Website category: book
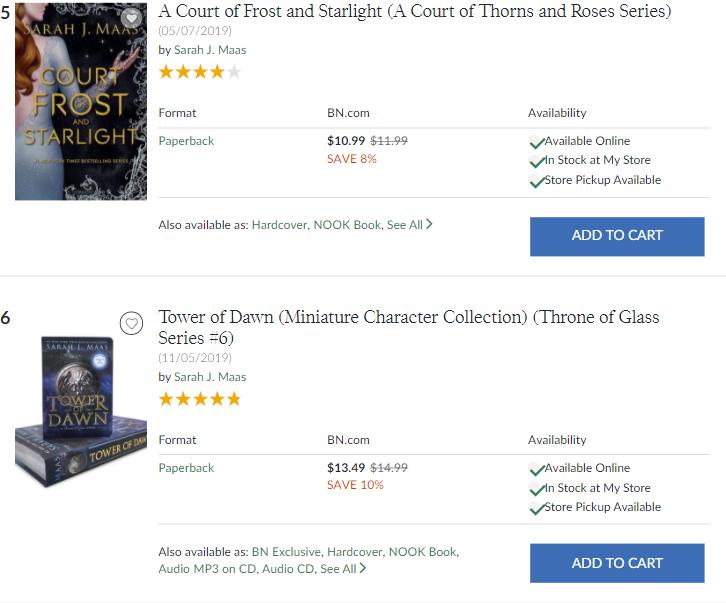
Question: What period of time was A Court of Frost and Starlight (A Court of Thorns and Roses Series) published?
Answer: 05/07/2019

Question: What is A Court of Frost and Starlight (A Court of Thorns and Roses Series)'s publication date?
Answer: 05/07/2019

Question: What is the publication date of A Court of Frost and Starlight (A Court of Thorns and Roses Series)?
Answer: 05/07/2019

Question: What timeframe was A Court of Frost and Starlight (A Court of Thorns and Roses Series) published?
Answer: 05/07/2019

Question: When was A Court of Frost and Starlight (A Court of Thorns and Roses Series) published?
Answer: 05/07/2019

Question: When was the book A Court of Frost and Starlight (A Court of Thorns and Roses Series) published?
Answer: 05/07/2019

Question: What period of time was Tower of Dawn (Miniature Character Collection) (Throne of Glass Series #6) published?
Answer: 11/05/2019

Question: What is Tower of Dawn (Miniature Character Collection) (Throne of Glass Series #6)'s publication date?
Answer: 11/05/2019

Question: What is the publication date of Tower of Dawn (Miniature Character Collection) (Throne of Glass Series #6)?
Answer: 11/05/2019

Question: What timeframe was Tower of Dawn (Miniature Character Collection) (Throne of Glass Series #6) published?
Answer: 11/05/2019

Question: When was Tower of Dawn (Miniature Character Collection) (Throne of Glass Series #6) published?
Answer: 11/05/2019

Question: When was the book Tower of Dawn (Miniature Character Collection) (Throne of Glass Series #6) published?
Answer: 11/05/2019

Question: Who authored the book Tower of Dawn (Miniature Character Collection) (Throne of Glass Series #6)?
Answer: Sarah J. Maas

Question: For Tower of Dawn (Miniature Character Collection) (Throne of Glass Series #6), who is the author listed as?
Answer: Sarah J. Maas

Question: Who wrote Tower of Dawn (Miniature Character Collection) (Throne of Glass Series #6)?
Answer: Sarah J. Maas

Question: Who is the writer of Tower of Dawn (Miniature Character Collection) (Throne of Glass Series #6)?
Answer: Sarah J. Maas

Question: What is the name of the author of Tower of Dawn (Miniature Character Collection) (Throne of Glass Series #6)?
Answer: Sarah J. Maas

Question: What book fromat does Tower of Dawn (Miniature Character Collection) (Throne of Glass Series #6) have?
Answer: Paperback

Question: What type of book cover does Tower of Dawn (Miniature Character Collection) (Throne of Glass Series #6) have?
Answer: Paperback

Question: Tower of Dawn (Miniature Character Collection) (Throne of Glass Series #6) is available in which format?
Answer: Paperback

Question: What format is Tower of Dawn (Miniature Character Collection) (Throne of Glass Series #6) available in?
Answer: Paperback

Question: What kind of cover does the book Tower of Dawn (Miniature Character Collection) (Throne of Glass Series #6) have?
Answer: Paperback

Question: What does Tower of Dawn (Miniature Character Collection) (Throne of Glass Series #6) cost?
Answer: $13.49

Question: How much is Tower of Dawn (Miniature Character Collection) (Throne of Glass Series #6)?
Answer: $13.49

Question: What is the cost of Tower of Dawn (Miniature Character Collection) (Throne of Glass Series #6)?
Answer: $13.49

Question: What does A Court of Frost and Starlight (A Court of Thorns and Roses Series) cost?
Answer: $10.99

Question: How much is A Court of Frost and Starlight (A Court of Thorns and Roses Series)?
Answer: $10.99

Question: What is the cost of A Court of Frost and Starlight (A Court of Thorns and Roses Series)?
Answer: $10.99

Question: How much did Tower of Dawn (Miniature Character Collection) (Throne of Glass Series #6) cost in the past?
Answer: $14.99

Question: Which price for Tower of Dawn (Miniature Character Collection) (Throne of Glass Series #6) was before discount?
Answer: $14.99

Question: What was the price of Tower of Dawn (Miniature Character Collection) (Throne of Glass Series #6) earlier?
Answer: $14.99

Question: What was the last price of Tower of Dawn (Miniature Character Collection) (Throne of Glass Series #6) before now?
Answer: $14.99

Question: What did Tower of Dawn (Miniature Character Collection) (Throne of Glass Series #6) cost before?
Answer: $14.99

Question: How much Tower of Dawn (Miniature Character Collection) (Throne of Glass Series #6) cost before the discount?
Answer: $14.99

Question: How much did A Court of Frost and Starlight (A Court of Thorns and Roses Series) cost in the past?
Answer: $11.99

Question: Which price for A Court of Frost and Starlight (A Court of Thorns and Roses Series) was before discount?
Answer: $11.99

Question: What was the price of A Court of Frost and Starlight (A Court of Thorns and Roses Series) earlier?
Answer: $11.99

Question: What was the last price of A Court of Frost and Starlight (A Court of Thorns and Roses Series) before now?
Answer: $11.99

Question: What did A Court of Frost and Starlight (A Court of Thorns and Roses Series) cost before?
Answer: $11.99

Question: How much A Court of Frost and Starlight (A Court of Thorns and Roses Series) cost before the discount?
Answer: $11.99

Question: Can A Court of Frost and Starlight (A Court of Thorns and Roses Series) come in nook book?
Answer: yes

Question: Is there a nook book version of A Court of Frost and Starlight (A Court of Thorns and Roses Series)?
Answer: yes

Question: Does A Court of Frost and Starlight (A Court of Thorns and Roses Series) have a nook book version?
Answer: yes

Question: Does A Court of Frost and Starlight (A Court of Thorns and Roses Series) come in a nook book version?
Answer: yes

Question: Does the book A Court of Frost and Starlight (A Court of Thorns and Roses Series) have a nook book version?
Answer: yes

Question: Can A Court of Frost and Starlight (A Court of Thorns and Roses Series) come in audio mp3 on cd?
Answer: no

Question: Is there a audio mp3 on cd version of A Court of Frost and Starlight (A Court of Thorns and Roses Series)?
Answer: no

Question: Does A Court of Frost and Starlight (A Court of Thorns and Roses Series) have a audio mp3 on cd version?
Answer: no

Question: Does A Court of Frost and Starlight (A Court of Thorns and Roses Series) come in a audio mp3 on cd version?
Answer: no

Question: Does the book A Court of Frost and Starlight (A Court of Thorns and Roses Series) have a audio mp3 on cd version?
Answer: no

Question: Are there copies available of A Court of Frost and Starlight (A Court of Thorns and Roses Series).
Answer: yes

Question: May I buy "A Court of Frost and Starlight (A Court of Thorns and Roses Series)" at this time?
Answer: yes

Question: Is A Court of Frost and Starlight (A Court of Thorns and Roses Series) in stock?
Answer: yes

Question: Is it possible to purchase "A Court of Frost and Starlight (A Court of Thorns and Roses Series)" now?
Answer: yes

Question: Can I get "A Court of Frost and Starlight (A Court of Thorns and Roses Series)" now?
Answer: yes

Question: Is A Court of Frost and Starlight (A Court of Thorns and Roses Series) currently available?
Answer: yes

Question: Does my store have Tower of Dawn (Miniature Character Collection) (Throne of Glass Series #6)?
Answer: yes

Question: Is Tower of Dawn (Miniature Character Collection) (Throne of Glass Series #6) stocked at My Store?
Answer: yes

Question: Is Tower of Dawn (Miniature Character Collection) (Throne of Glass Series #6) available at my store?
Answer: yes

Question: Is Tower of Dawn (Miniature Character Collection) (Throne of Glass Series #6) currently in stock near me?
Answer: yes

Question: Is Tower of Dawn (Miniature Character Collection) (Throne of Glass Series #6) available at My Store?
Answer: yes

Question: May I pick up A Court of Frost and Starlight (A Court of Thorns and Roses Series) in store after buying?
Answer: yes

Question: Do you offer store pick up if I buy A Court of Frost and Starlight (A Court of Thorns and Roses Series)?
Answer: yes

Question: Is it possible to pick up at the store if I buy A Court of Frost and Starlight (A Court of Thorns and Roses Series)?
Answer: yes